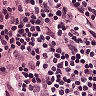
Metastatic tissue present: no